Question: I want to have a 'Grid' with two columns in a ListBox's ItemTemplate, splitting it in half. I also want to have two 'TextBox' controls in the grid that stretch fully. I am currently using the following XAML:
'''
<Grid>
<Grid.ColumnDefinitions>
<ColumnDefinition Width="*"></ColumnDefinition>
<ColumnDefinition Width="*"></ColumnDefinition>
</Grid.ColumnDefinitions>
<TextBox Grid.Column="0" TextWrapping="Wrap" AcceptsReturn="True" InputScope="Text" Text="{Binding Key, Mode=TwoWay}"></TextBox>
<TextBox Grid.Column="1" TextWrapping="Wrap" AcceptsReturn="True" InputScope="Text" Text="{Binding Value, Mode=TwoWay}"></TextBox>
</Grid>
'''
Fortunately, it looks like the columns split the grid in half. Unfortunately, it looks like the two 'TextBox' controls don't stretch to use all the available horizontal space. Here's an image:

If I put enough text in the textboxes, they stretch to fill all available horizontal space evenly. The problem is that they're not stretching when the text isn't in the 'TextBox' controls.
I've tried removing the column definitions and setting both of the 'TextBox' controls' widths to '*' and '.5*', but that results in some exception of type 'System.Exception' to be thrown before the page renders. I've also tried setting the column definitions' 'MinWidth' property to '*' and '.5*', but that also causes the same type of exception to be thrown.
How can I properly make the columns take 50% of the available width and the controls inside it to stretch accordingly?
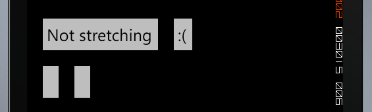
Answer: You can do one thing inside the code in the initialize part you can specify both column width as 'Application.Current.RootVisual.RenderSize.Width/2' and to both of them so your problem will be solved.